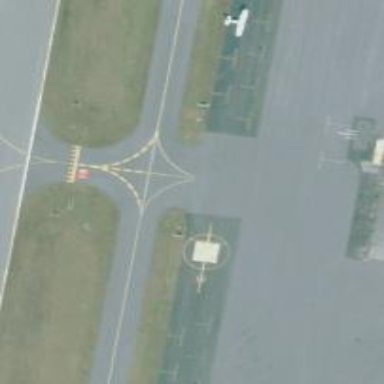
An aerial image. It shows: Image of helipad at airport.